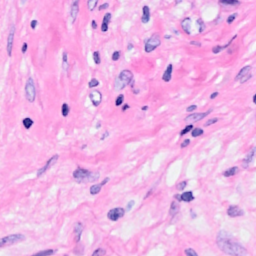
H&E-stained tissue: Breast